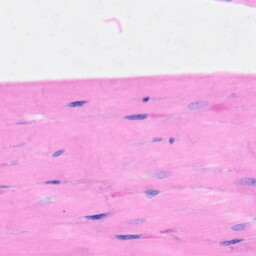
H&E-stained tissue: Heart